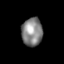
Tissue: skin
Cell type: T cells
Senescence score: 0.7398
Nuclear area (px): 579
Mean DAPI intensity: 131.991